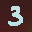
Label: 3